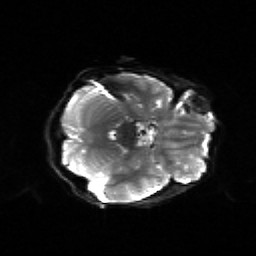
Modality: sbref
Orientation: axial
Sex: female
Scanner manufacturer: siemens
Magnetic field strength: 3 T
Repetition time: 5 s
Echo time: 0.071 s